The picture encodes a bearing's raw vibration samples as pixel intensities in a 2-D grid. Diagnose the bearing from this image, choosing from: normal, inner_race, outer_race, ball.
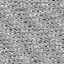
Answer: outer_race